Interaction volume radius: 5 \u00c5
Interaction volume height: 15 \u00c5
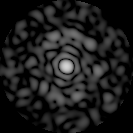
Disorder parameter: 0.7987